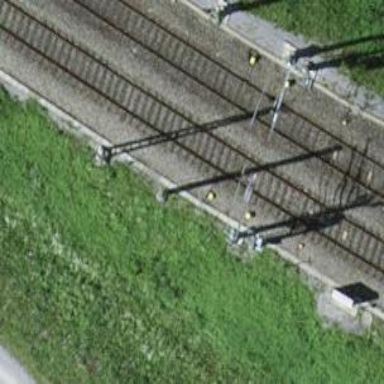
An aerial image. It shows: Railway signal.